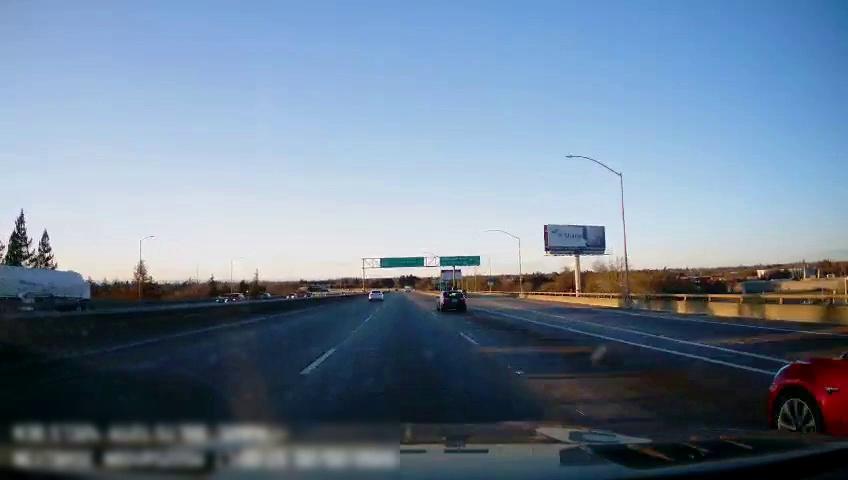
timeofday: Day
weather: Sunny
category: Drivable Space
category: Vehicles | Car
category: Vehicles | Car
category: Vehicles | Car
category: Vehicles | Truck
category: Vehicles | SUV
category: Vehicles | Car
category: Vehicles | Car
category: Lanes | Current Lane
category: Lanes | Current Lane
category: Lanes | Alternate Lane
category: Lanes | Alternate Lane
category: Lanes | Alternate Lane
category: Traffic | Signs
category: Traffic | Signs